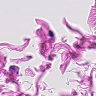
Metastatic tissue present: no